Question: I have a menu that has one gradient type for default state, and one for the hover/active state. The current page is just like the hover/active state, but with an arrow under it. I can't figure out the best way to get that arrow to show up. I tried a border image, but that didn't look right since the button size is different depending on the length of the menu item. Here is the current CSS I am using to create the two different styles:
'''
.main-nav li a {
float: left;
font-size: 15px;
color: #333;
padding: 10px 15px;
text-shadow: 1px 1px #DDD;
border-right: 1px solid rgba(0, 0, 0, .3);
border-left: 1px solid rgba(255, 255, 255, .5);
background-image: -webkit-gradient(
linear,
left top,
left bottom,
color-stop(0.0, #B3D09E),
color-stop(0.75, #A0B88E)
);
background-image: -o-linear-gradient(bottom, #B3D09E 0%, #A0B88E 75%);
background-image: -moz-linear-gradient(bottom, #B3D09E 0%, #A0B88E 75%);
background-image: -webkit-linear-gradient(bottom, #B3D09E 0%, #A0B88E 75%);
background-image: -ms-linear-gradient(bottom, #B3D09E 0%, #A0B88E 75%);
background-image: linear-gradient(to bottom, #B3D09E 0%, #A0B88E 75%);
transition: all 300ms;
-moz-transition: all 300ms;
-o-transition: all 300ms;
-webkit-transition: all 300ms;
}
.main-nav .current-menu-item a, .main-nav .current-page-ancestor a, .main-nav li a:hover {
color: #FFF;
background-image: -webkit-gradient(
linear,
left top,
left bottom,
color-stop(0, #043420),
color-stop(1, #075A36)
);
text-shadow: none;
background-image: -o-linear-gradient(bottom, #043420 0%, #075A36 100%);
background-image: -moz-linear-gradient(bottom, #043420 0%, #075A36 100%);
background-image: -webkit-linear-gradient(bottom, #043420 0%, #075A36 100%);
background-image: -ms-linear-gradient(bottom, #043420 0%, #075A36 100%);
background-image: linear-gradient(to bottom, #043420 0%, #075A36 100%);
}
'''
I would like to avoid using jquery if I can. I feel like there should be some way to do this using just CSS instead of placing an image in the center of the button with jquery. Do I place an invisible div under each button with the arrow image centered and display it on the current page?
This is what I was given to follow for my menu. They didn't use quite the correct terminology. The 'Active' part of the image is the Current Page style:

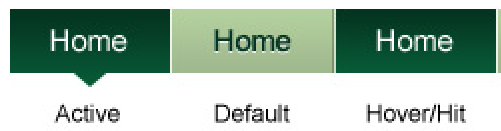
Answer: You can use pseudo elements in CSS to add content, like '::after'. By using the border property with different widths and colors you get a triangle shape. The only thing that can be a bit tricky is if you need the gradient to continue on to the arrow.
I put together a small demo. Hover the links in the menu to see the arrow.
<URL>
'''
li:hover::after {
content: ' ';
position: absolute;
border: solid 10px transparent;
border-top: solid 0px transparent;
border-width: 10px;
left: 50%;
margin-left: -10px;
border-color: #222 transparent transparent transparent;
}
'''